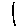
Label: line